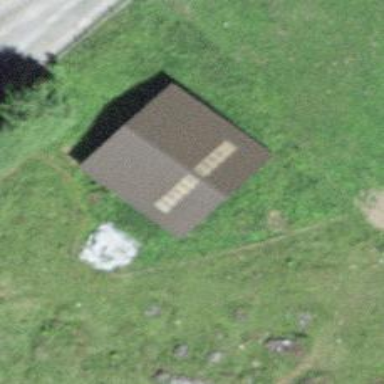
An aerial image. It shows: Cabin is depicted in the image.